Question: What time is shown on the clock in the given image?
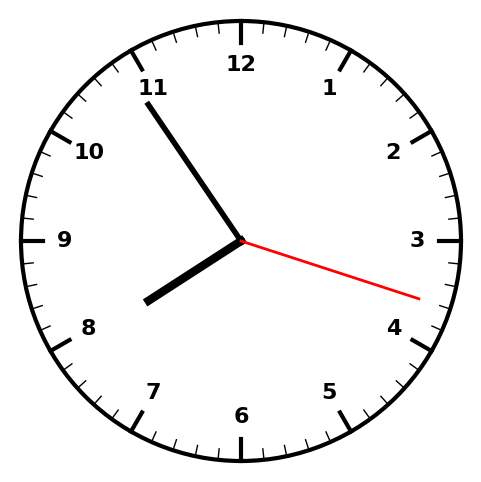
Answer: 07:54:18